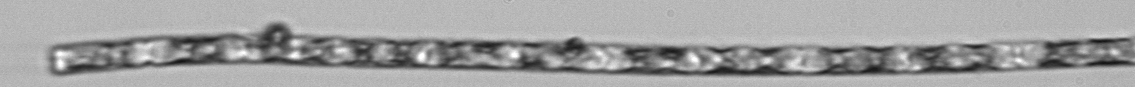
Label: Guinardia_delicatula